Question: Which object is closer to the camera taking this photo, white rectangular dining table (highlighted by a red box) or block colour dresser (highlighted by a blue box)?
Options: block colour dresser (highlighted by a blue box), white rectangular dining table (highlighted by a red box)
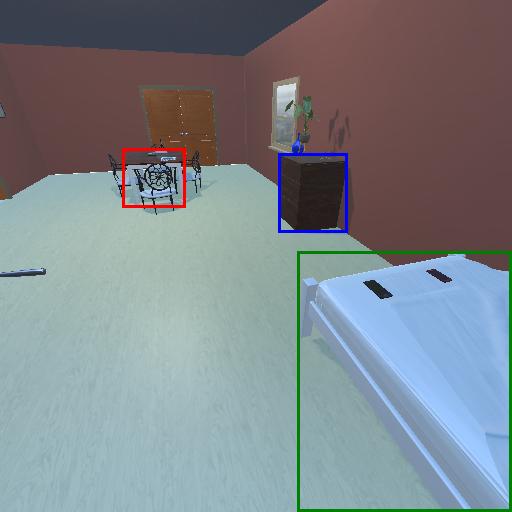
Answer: block colour dresser (highlighted by a blue box)